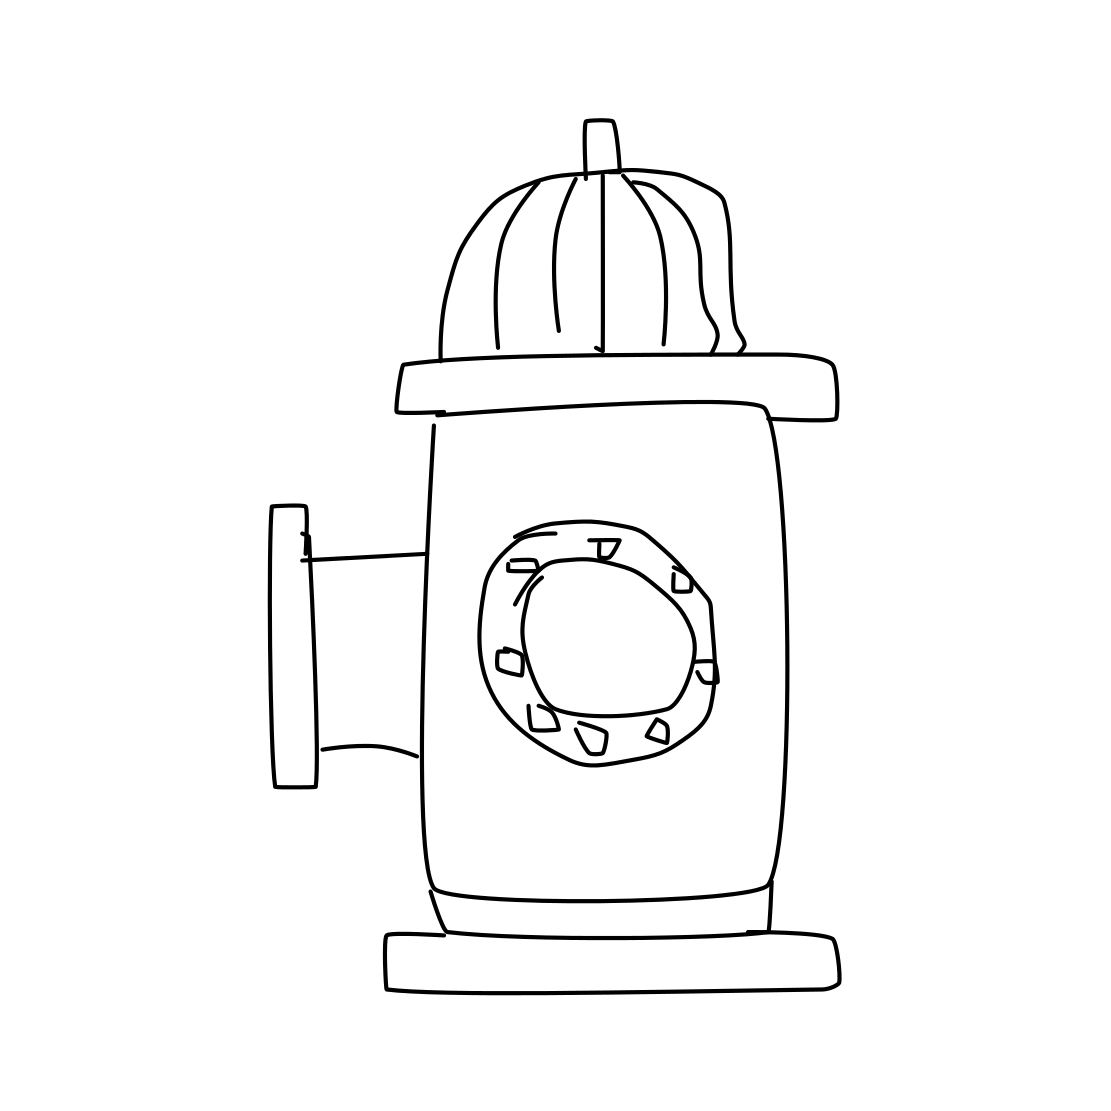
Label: fire hydrant